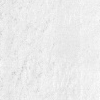
Atmospheric dust classification: not_dusty